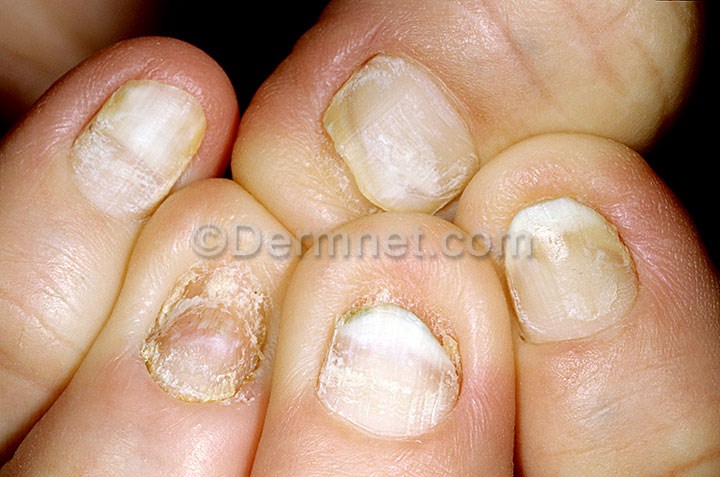
Disease: Nail Fungus and other Nail Disease